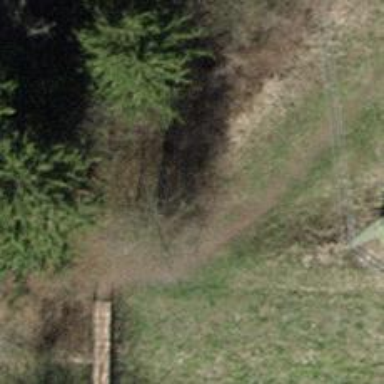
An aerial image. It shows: Unpaved path.